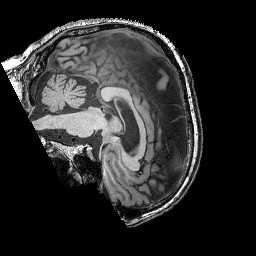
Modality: T1w
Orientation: sagittal
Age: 47
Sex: male
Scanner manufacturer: siemens
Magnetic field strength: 3 T
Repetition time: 2.25 s
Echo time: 0.00411 s